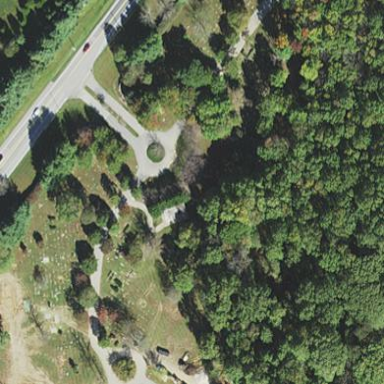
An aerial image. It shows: Cemetery.